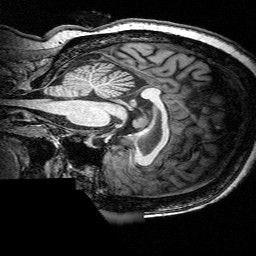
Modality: T1w
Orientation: sagittal
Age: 54
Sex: female
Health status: ill
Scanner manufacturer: siemens
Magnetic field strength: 3 T
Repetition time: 0.0025 s
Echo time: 0.00336 s